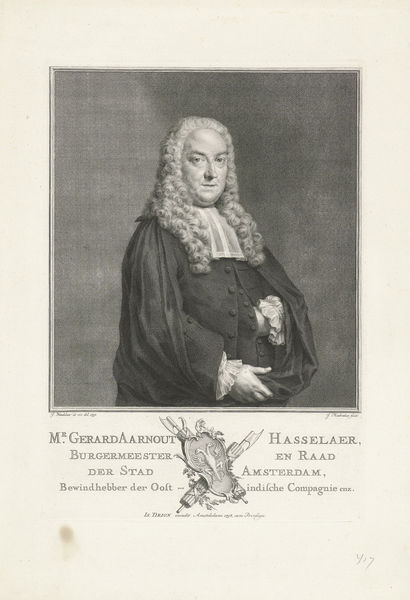
Titel: Portret van Gerard Aarnout Hasselaer
Künstler: Jacob Houbraken
Standort: Amsterdam
Institution: Rijksmuseum
Schlagwörter: hand, mann, geste, richter, kleidung, kragen, rahmen, spitze, bildnis, holland, hände, niederlande, portrait, porträt, bach, mantel, locken, handel, perücke, schrift, grafik, robe, bauch, rüschen, knöpfe, druck, stich, seite, text, beschriftung, buchseite, wappen, ehre, hellebarde, macht, kupferstich, köcher, hacke, briefsiegel, amsterdam, jabot, bürgermeister, freimaurer, signet, helebarde, redierung, grafil, habitus, hochwürden, todesanzeige, fettwanst, freumaurer, logenbruder, ostindische kompanie, hasselaer, rahh